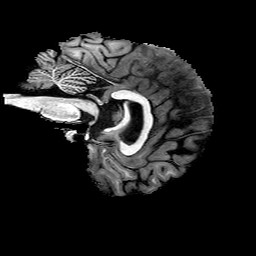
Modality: T1w
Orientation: sagittal
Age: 22
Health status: healthy
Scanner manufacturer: philips
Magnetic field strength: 3 T
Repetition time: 0.007824 s
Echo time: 0.003602 s